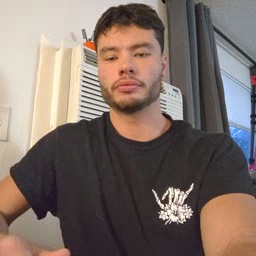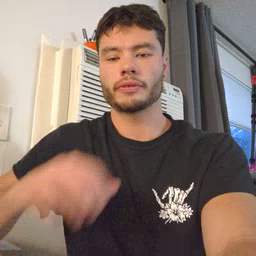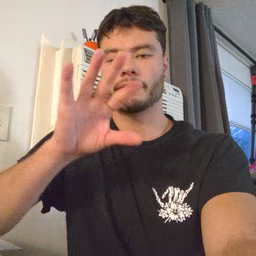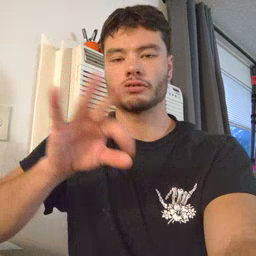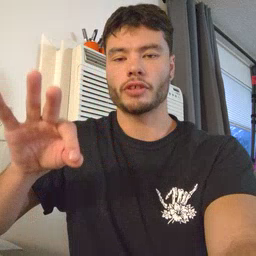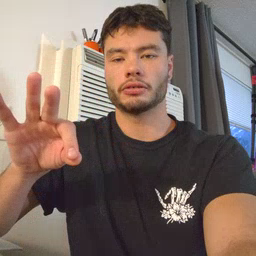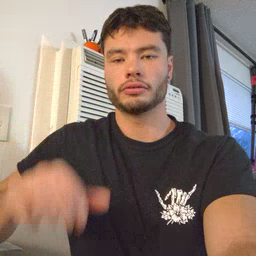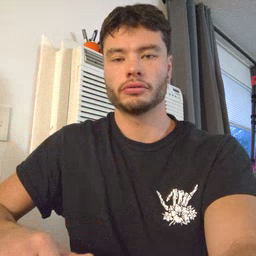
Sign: frenchfries